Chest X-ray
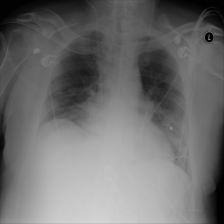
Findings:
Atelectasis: negative
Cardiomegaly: negative
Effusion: negative
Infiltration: negative
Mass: negative
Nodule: negative
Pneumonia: negative
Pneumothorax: negative
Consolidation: positive
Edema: negative
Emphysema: negative
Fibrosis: negative
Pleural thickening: negative
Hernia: negative